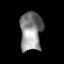
Tissue: prostate
Cell type: Fibroblasts
Senescence score: 0.7446
Nuclear area (px): 835
Mean DAPI intensity: 137.584